Question: Can some one tell me what the name of the following popup window is:

How do I create such a popup for my application?
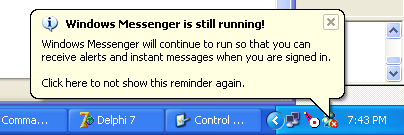
Answer: To be more specific, this is indeed called a <URL> and the icon from which it comes from is called a .
The area of the screen in which this icon is located is called the <URL>. This is not specific to Windows - other operating systems have their own form of Notification Areas.
The correct way to manage a Notification Icon (or more, if you need to) from Windows is to use the <URL> API.
You can also use the numerous components available online wrapping this functionality (CoolTrayIcon is a prime example, although it is a bit bloated). You can make your own too, it's fairly easy.
Remember to follow the MSDN guidelines for correct use of this icon and good practices.